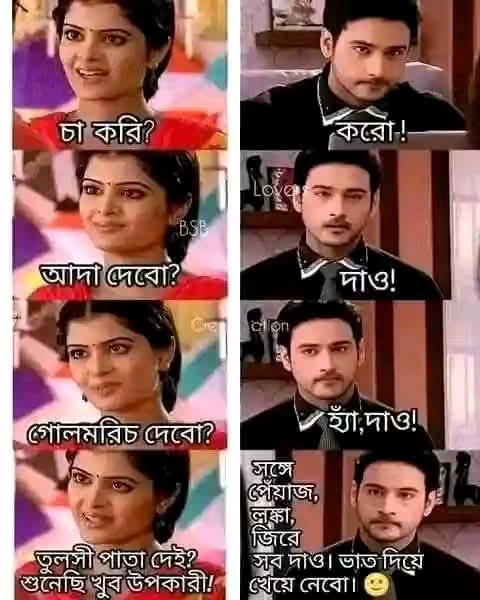
Text: চা করি? করো! আদা দেবো? Love দাও! con গোলমরিচ দেবো? হ্যাঁ, দাও! তুলসী পাতা দেই? শুনেছি খুব উপকারী! সঙ্গে পেঁয়াজ, লঙ্কা, জিরে সব দাও। ভাত দিয়ে খেয়ে নেবো।
Label: Non Hate